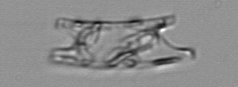
Label: Eucampia